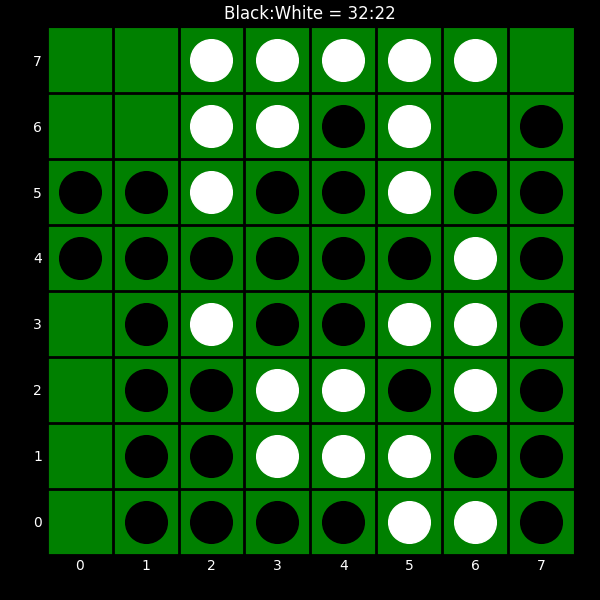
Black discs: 32
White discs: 22